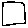
Label: square